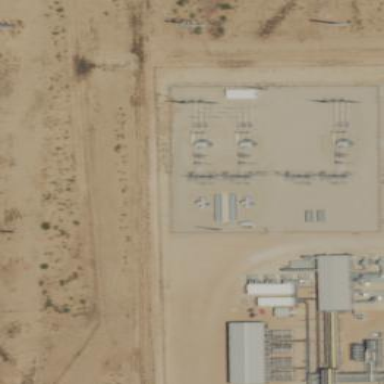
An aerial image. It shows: Power substation.